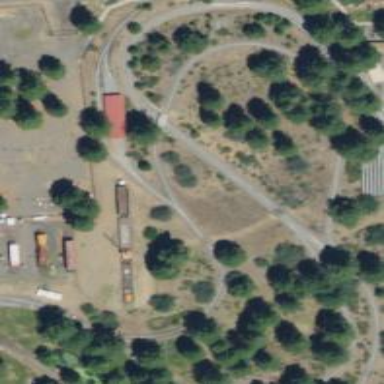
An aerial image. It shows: Miniature railway.